Interaction volume radius: 5 \u00c5
Interaction volume height: 10 \u00c5
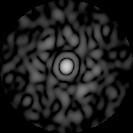
Disorder parameter: 0.8313